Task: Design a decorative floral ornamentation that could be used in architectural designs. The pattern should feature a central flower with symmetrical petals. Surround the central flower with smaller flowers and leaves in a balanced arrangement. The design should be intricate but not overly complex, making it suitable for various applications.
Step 959:
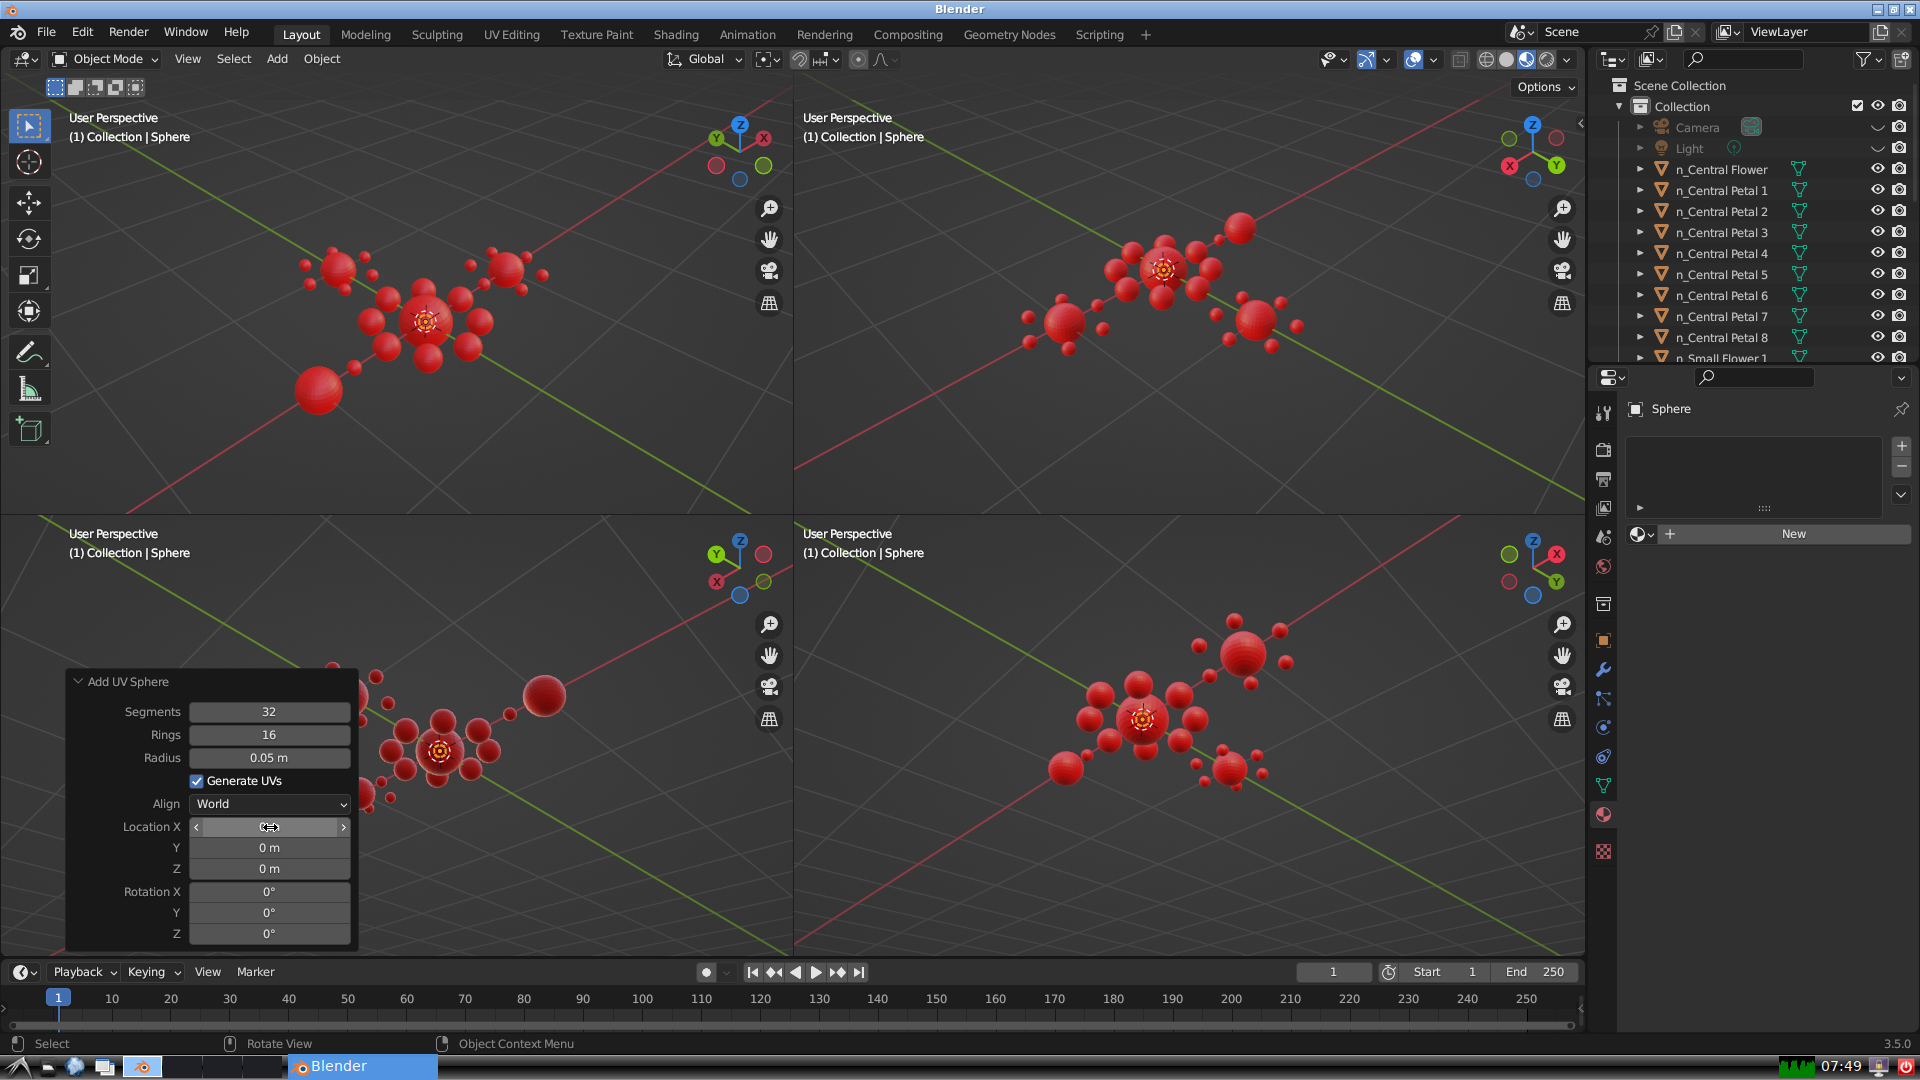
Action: click: no